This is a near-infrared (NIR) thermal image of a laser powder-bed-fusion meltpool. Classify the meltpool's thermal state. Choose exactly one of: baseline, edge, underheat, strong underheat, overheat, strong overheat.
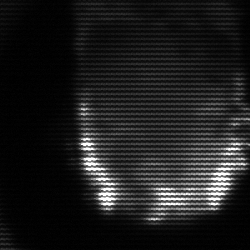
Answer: baseline